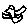
Label: bird